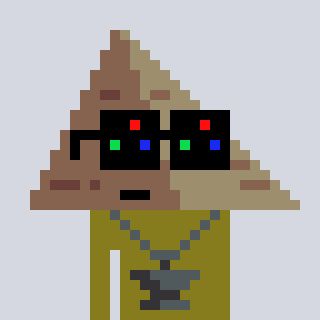
a pixel art character with square black sunglasses, a pyramid-shaped head and a gunk-colored body on a cool background